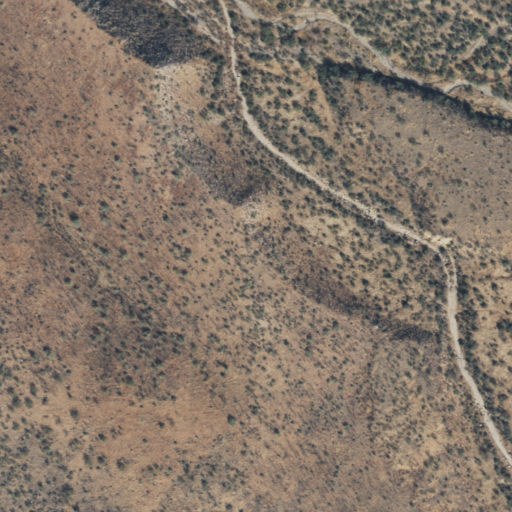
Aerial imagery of valley in Arizona named Chino Canyon containing grassland and shrub